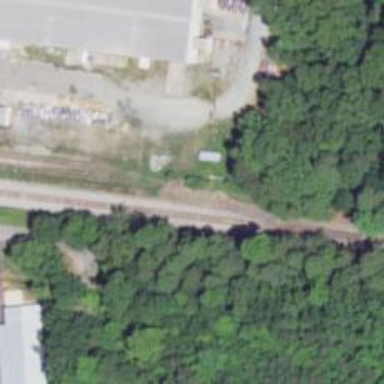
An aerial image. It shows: Rail spur service.